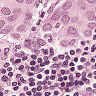
Metastatic tissue present: yes